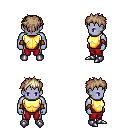
a pixel art fantasy rpg character, male body template, dark elf, purple skin, gold chest armor, red pants, white blonde bedhead hairstyle, leather bracers, metal boots, four views (front, back, left, right), 2x2 character sprite sheet, small pixel art, hard edges, no anti-aliasing